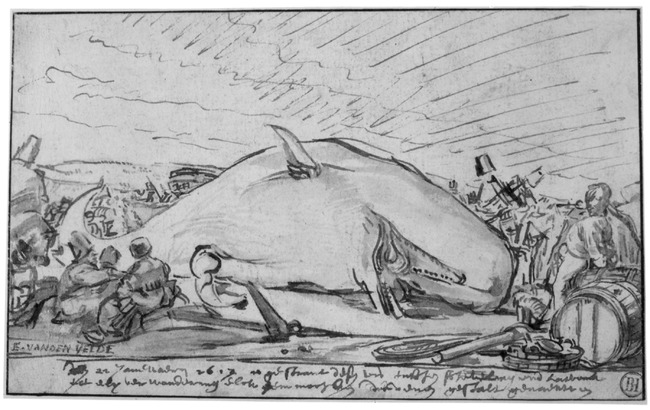
Title: Cachalot stranded between Scheveningen and Katwijk
Artist: Willem Buytewech (I)
Earliest date: 1617
Latest date: 1617
Genre: drawing
Iconography: Walvis
Keywords: animal painting (genre), sperm whale, village scene, beach